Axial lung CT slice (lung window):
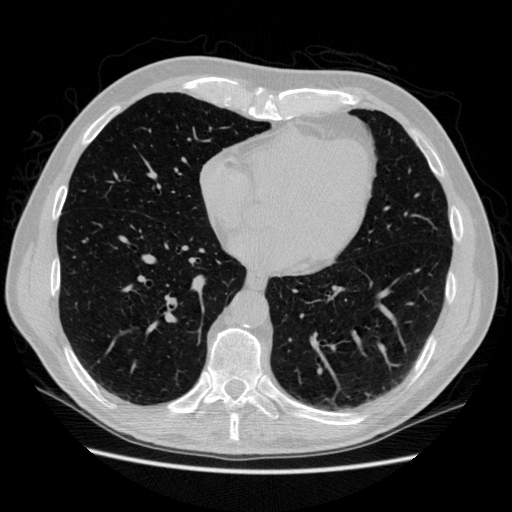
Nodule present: no